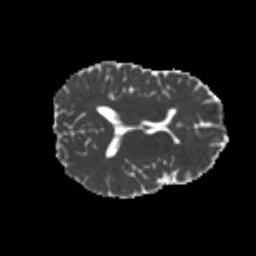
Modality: MD
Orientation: axial
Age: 23
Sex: male
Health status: healthy
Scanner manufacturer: philips
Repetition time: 7.393 s
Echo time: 0.08599 s